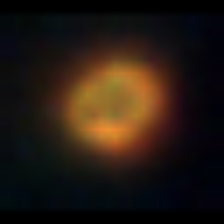
Taxon: NanoPlankton
Group: Other